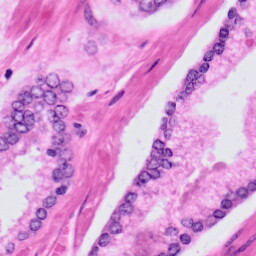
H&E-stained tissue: Prostate